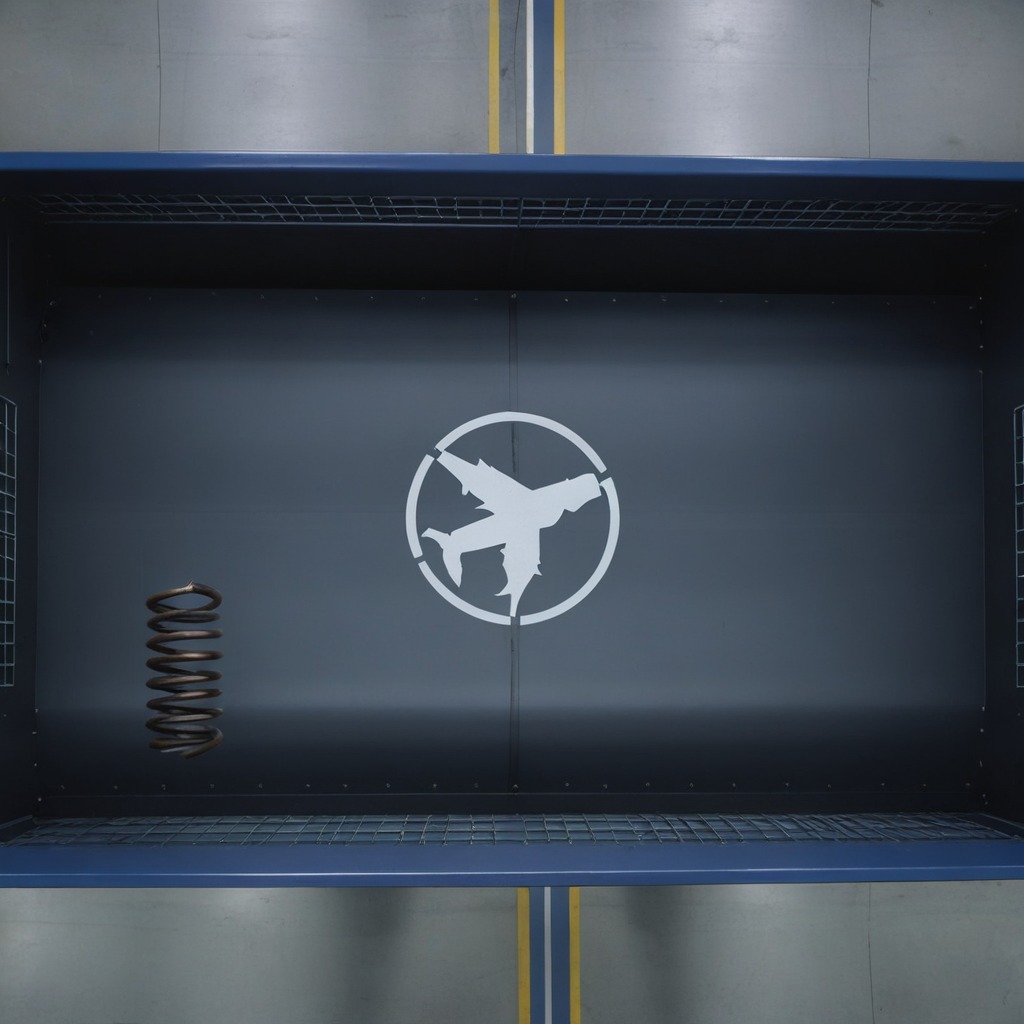
A coiled metal spring is lying on the toolbox surface.